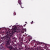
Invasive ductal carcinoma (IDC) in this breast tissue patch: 0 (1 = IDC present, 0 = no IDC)